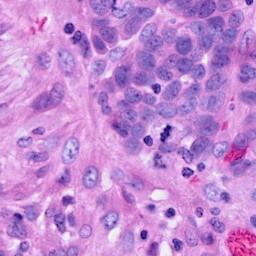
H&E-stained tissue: Ovarian